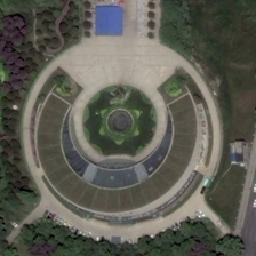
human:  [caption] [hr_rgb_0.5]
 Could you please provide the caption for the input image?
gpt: There are trees and blue green trees.

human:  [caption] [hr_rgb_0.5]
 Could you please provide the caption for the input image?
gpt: a circle square and some dark green trees .

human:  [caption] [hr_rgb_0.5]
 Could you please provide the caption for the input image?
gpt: There are trees and light green trees.

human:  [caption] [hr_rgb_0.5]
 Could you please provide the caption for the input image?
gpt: There are pale trees and green trees.

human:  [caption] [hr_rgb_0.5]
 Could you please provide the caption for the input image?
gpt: There is a green tree